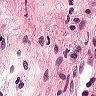
Metastatic tissue present: no